Question: In my homework I was told to make a power table with 5 rows and 10 columns. Value of the power table at row 'i', column 'j' is 'j^i' and the column should be spaced with a tab.
'''
row = 5
column = 10
i = 1
while i <= row:
j = 1
while j <= column:
print(j ** i, end=' ')
j += 1
print("")
i += 1
'''
And here is the output:

This works very well, but I don't understand why every column is automatically aligned to the left. Shouldn't '' '' create a tab that has the same length of 4 spaces every time? For example, the spaces in the last 2 columns between "9 and 10" and "59049 and 100000" are apparently not equal. Why is that?
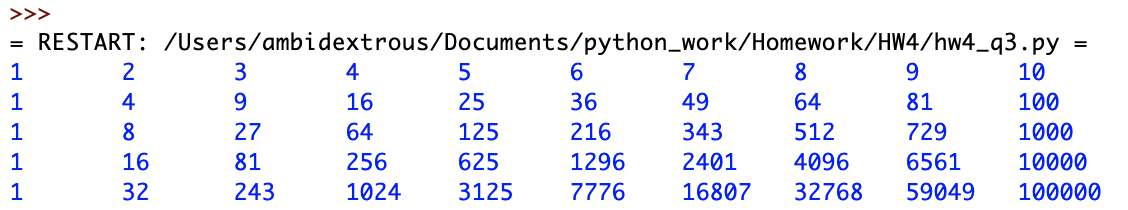
Answer: That's how it's supposed to work.
A tab character, when printed to a terminal, becomes enough spaces to space up to the next multiple of 8*. (This makes it useful for making les.)
So if you print pairs of numbers separated by tabs, you get:
'''
| <-- 8 characters is here
1 23456
12 3456
123 456
1234 56
'''
etc. But you can't see this effect when you're using them to indent, because when there's nothing in front of them they all come out full width, so you get:
'''
| <-- 8 characters is here
non-indented stuff
indented stuff
'''
* Tab size is configurable in many text editors, but generally not in terminals, where you get the traditional default of 8.